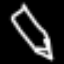
Label: pencil